Question: Here's a good article on creating links inside of larger clickable areas:
<URL>
This solution requires JavaScript. At the end of the article, there's a broken link to a CSS-only solution (so apparently it can be done), but I can't figure out how this would be done with CSS only. Any ideas?

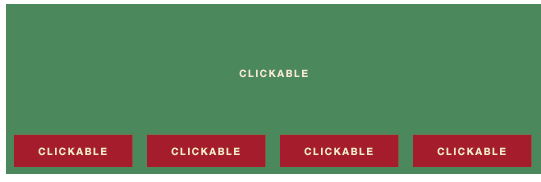
Answer: Doesn't seem too difficult to me (<URL>.
HTML:
'''
<header>
<a href="#1">Clickable</a>
<nav>
<ul>
<li>
<a href="#2">Clickable</a>
</li>
<li>
<a href="#3">Clickable</a>
</li>
<li>
<a href="#4">Clickable</a>
</li>
<li>
<a href="#5">Clickable</a>
</li>
</ul>
</nav>
</header>
'''
CSS:
'''
a { color: #f4ebd4; font-family: sans-serif; text-decoration: none; text-transform: uppercase; font-size: 0.8em; }
header { text-align: center; }
header > a { display: block; line-height: 100px; }
header > a, header > a + nav { background: #4b885c; }
a:hover, a:hover + nav { background: blue; }
nav ul { display: table; width: 100%; }
nav li { display: table-cell; }
nav a { display: block; background: #a51d2c; padding: 10px 20px; margin: 10px; }
'''